Question: I have two entities like Users and Accounts. User node related to Account node
with any of the 20 relationships. Please find the sample image design attached

i need to search accounts for corresponding users using any of the 20 relationships. i used the cypher query for retriving user details and the accounts.. Relationship between the two entity will be either any one of the 20 relationships . so i can't annotate the @RelationshipEntity type value. Please find the code for example
User.java
'''
public class User
{
private Long id;
String fulltextsearch;
String user_id;
String status;
@Relationship(type = "perm")
List<Acronym> acronym;
.....
...
}
'''
Acronym.java
'''
@JsonIdentityInfo(generator=JSOGGenerator.class)
@RelationshipEntity
public class Acronym {
@GraphId
Long id;
String acronym;
@StartNode
private User user;
@EndNode
private Account account;
....
....
}
'''
Userrepository.java
'''
@RepositoryRestResource(collectionResourceRel = "User", path = "User")
public interface Userrepository extends GraphRepository<User> {
User findByLogin(@Param("login") String login);
@Query("MATCH p=(user:User)-[r*0..1]->(account) WHERE user.login =~('(?i).*'+{Login}+'.*') RETURN p")
Collection<User> findByloginContaining(@Param("login") String login);
}
'''
i tried creating objects for each relationship (ie 20 relationship object.). i'm not sure if that correct way to get the value.
Could anyone please help me to know to fetch the relationships against the account? it always retrives as null.
Thanks in advance.
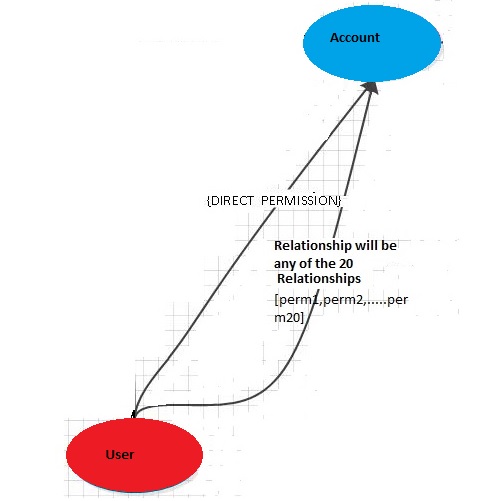
Answer: The OGM/SDN 4 does not support unknown relationship types. The type of relationship be specified on a @RelationshipEntity.
One way of doing this is as you said, create a @RelationshipEntity per type, but this also means that you must specify 20 such relationships in your User class, because the relationship type differs (even though the start/end nodes are the same). This may not be ideal, and difficult to manage.
If your application primarily works with dynamic relationship types, the OGM may not be a good fit.
NOTE: Mapping custom query results to entities is only supported in OGM 2.x / SDN 4.1. You cannot return a path, just the entities that make up the path such as nodes and rels.